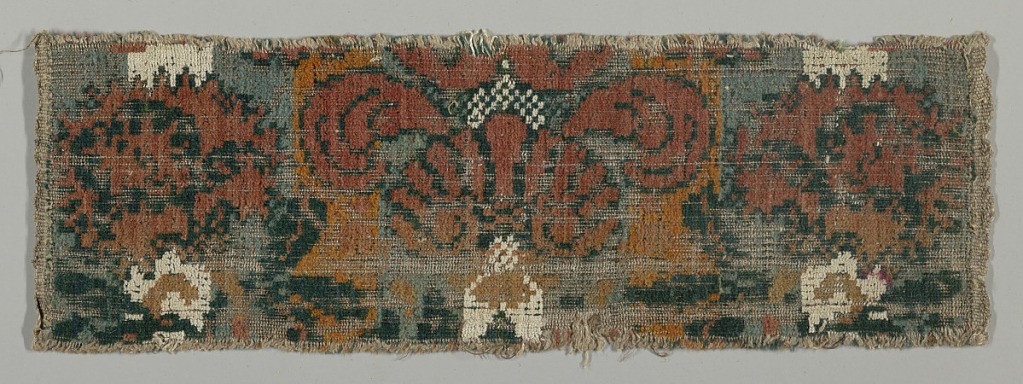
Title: Carpet fragment
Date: late 17th–18th century
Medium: wool, linen or hemp, cotton Technique: cut pile on plain weave (moquette or velours d'Arras)
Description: Cut pile in a plain weave foundation showing a design of large-scale, somewhat stylized pomegranate, foliage and flowers in multicolored wool pile with white cotton pile accents. Ground warp and weft are coarse linen or hemp, as is broad selvage of warp-face plain weave. Colors are faded; were formerly very bright orange, red, two shades of green, and white.